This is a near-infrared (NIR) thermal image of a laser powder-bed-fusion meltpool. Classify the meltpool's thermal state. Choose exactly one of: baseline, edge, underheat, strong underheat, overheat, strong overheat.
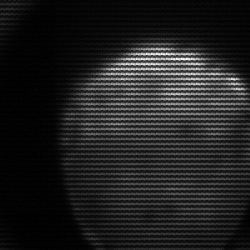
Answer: edge